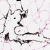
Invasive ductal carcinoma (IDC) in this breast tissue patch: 0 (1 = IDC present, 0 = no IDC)